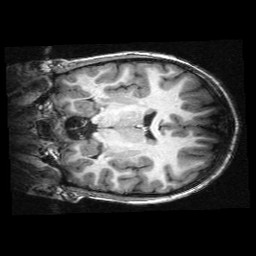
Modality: T1w
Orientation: coronal
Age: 9
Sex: male
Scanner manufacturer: siemens
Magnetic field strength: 3 T
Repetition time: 2.3 s
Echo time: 0.00336 s